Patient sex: F
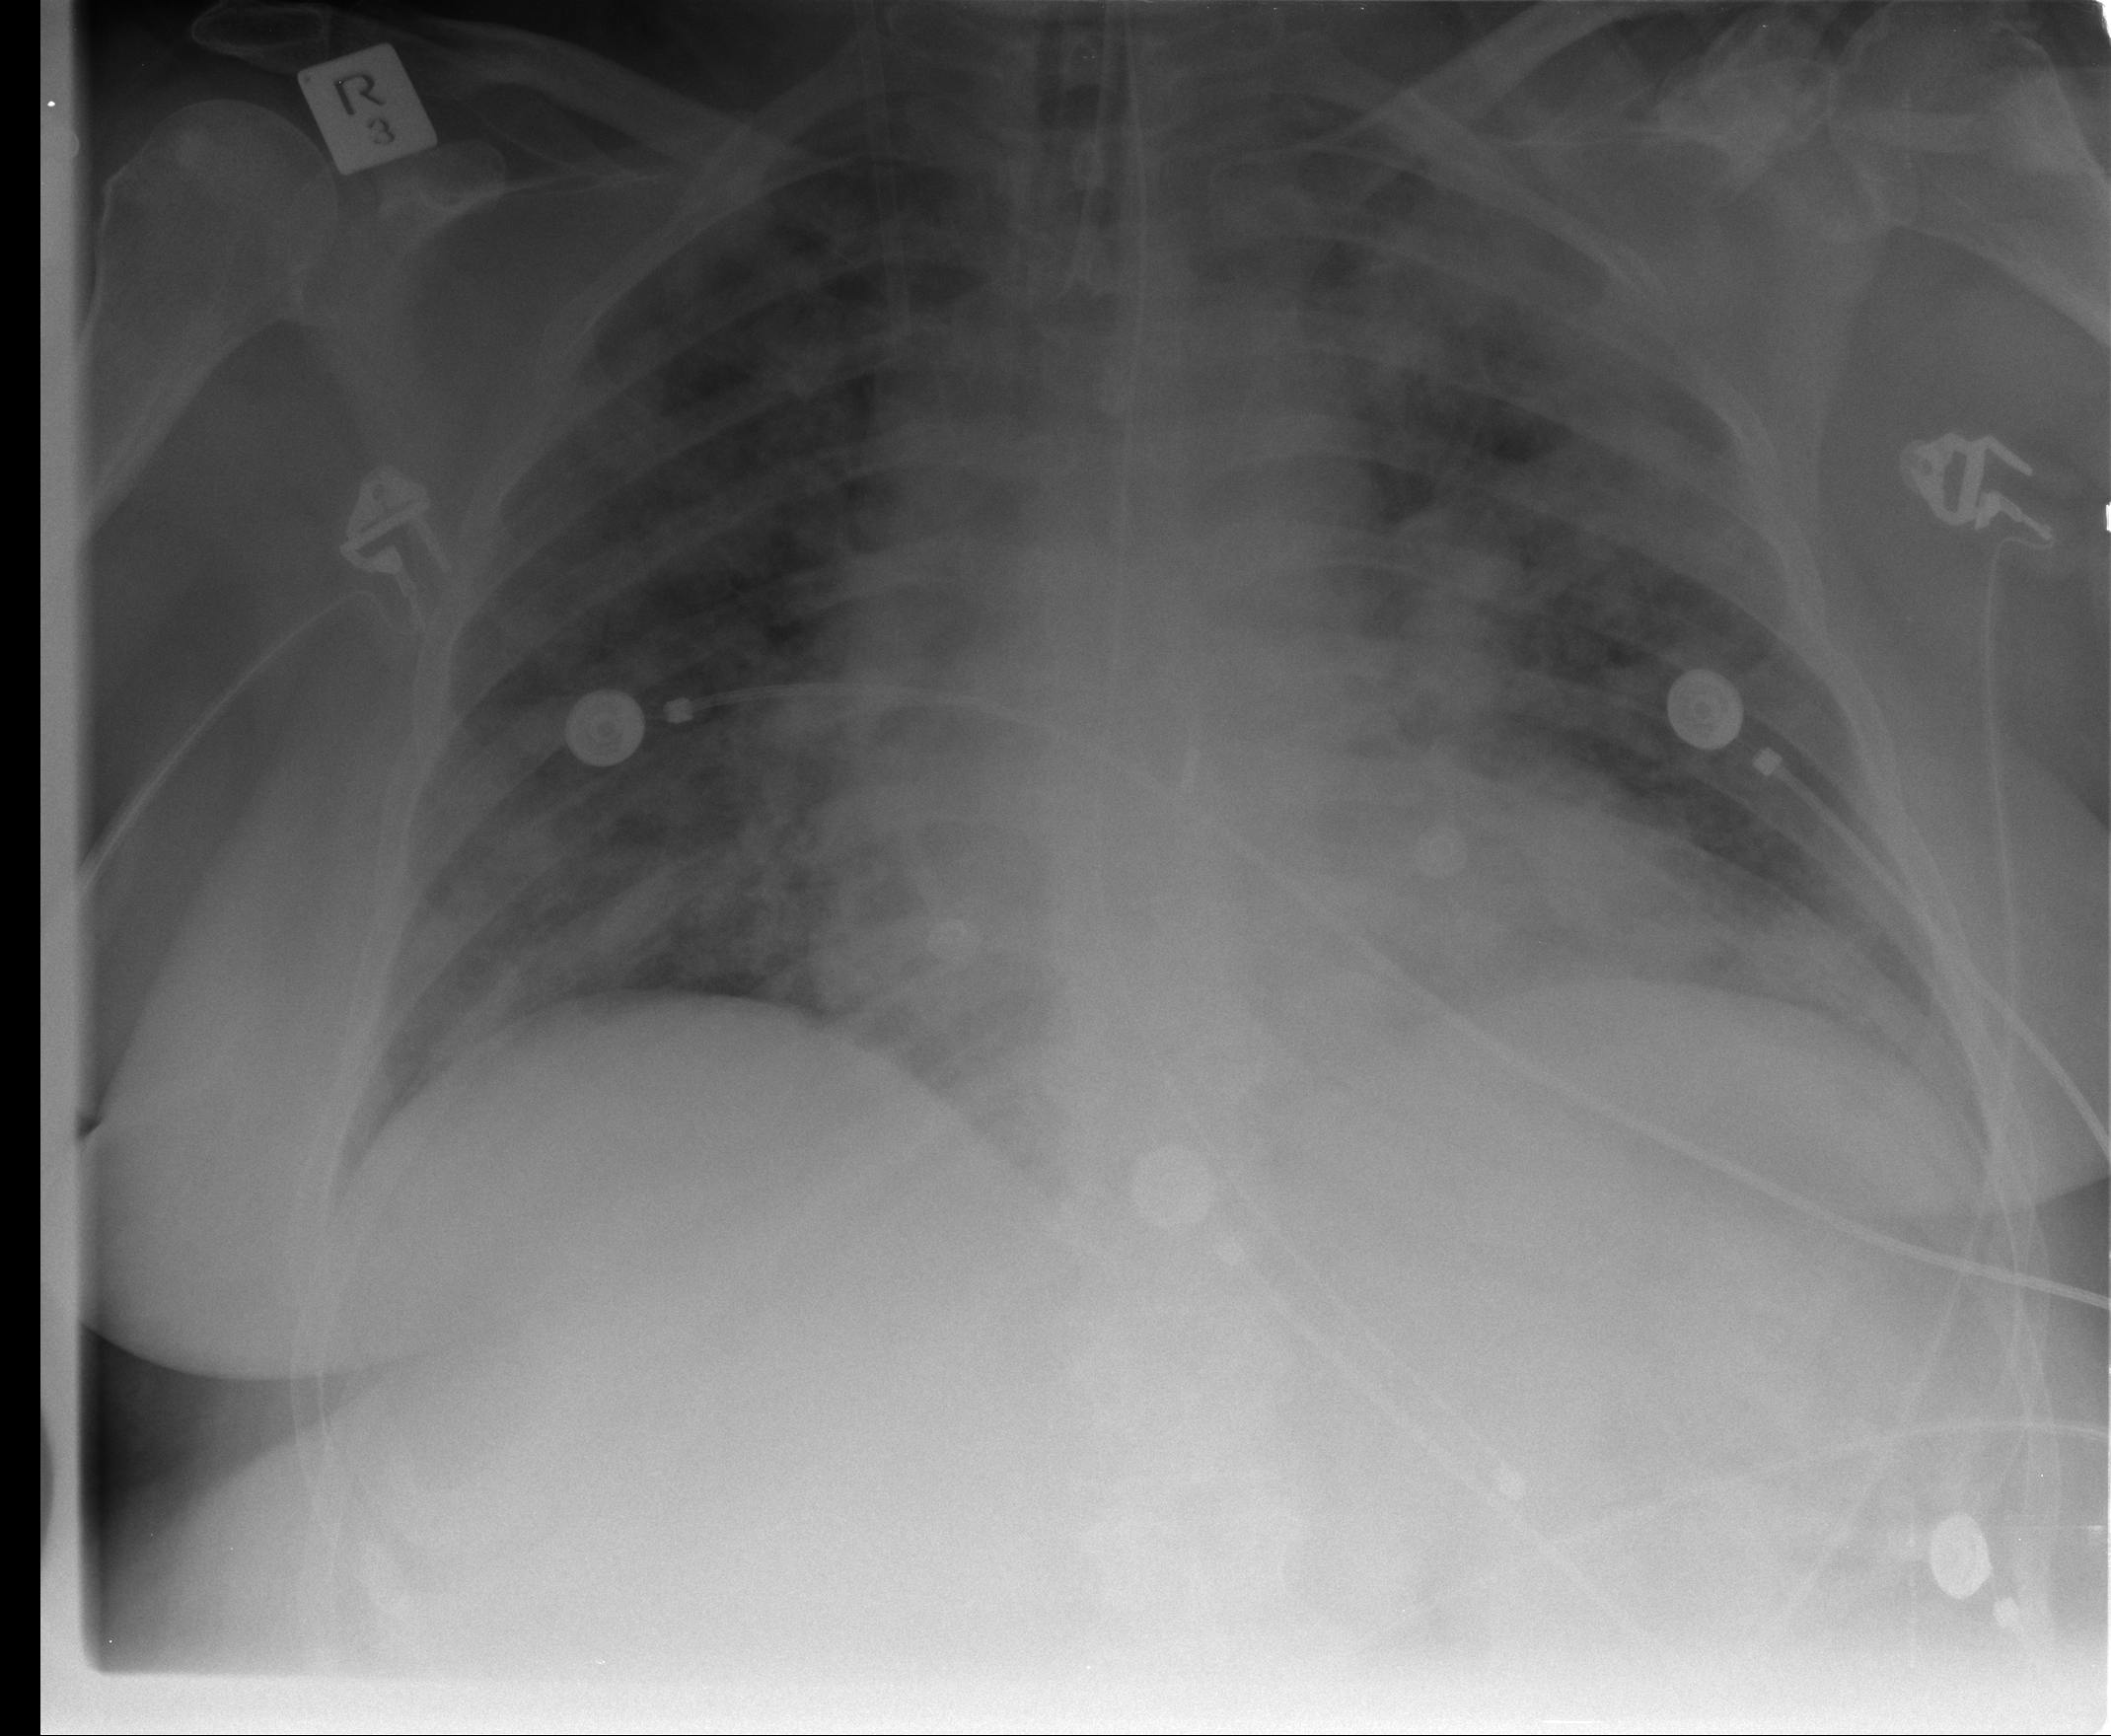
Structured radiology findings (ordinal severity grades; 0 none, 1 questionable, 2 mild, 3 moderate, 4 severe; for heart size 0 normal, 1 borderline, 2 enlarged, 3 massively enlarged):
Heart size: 2
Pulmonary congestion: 3
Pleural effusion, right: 1
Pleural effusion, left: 1
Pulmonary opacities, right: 4
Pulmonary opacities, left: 4
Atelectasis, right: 2
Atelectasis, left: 2